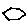
Label: hexagon